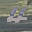
Label: 4